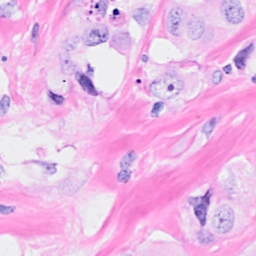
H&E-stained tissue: Breast